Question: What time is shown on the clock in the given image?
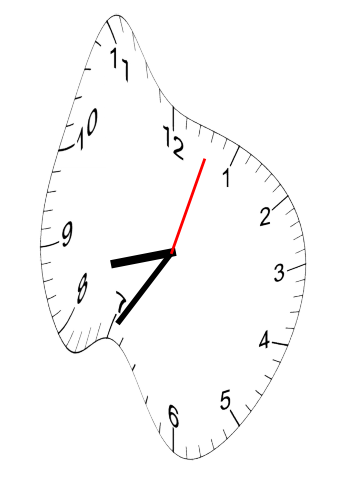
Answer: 08:35:03